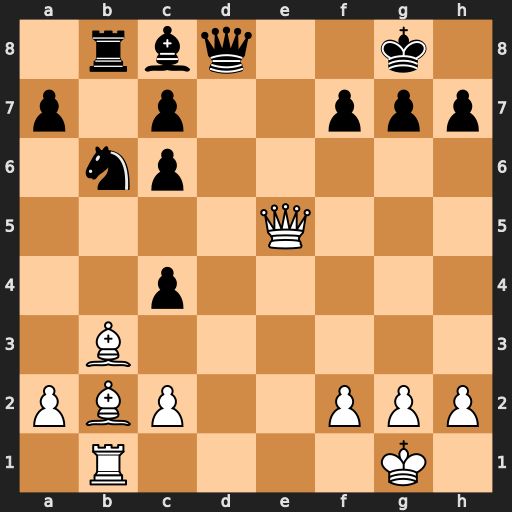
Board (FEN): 1rbq2k1/p1p2ppp/1np5/4Q3/2p5/1B6/PBP2PPP/1R4K1
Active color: w
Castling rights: -
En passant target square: -
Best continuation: Qxg7#